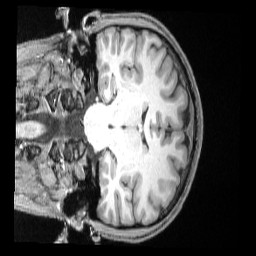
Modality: T1w
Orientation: coronal
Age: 26
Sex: male
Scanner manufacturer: siemens
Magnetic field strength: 3 T
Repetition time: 2 s
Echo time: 0.00339 s